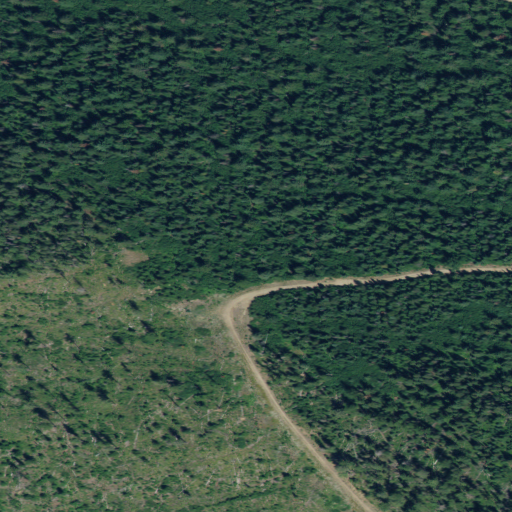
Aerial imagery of cliff(s) in Idaho named Uleda Point containing evergreen forest and shrub